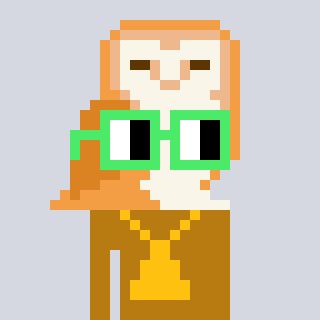
a pixel art character with square light green glasses, a owl-shaped head and a gold-colored body on a cool background